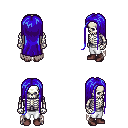
a pixel art fantasy rpg character, male body template, skeleton, gray tattered cape, white pants, blue extra-long hairstyle, maroon shoes, four views (front, back, left, right), 2x2 character sprite sheet, small pixel art, hard edges, no anti-aliasing